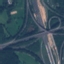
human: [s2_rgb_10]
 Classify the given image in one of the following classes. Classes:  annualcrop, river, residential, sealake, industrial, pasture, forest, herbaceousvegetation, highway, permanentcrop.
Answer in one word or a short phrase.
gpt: Highway